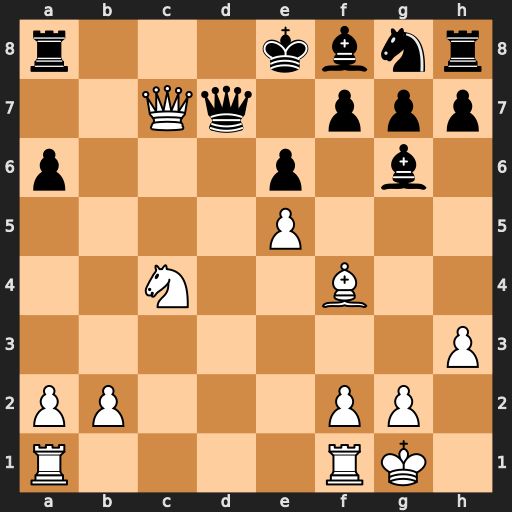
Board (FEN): r3kbnr/2Qq1ppp/p3p1b1/4P3/2N2B2/7P/PP3PP1/R4RK1
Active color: w
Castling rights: kq
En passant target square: -
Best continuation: Qxd7+ Kxd7 Nb6+ Kc6 Nxa8